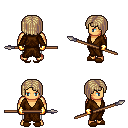
a pixel art fantasy rpg character, male body template, human, tanned skin, brown robe, white pants, white blonde pageboy hairstyle, gold gloves, brown slippers, spear, four views (front, back, left, right), 2x2 character sprite sheet, small pixel art, hard edges, no anti-aliasing